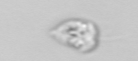
Label: Amoeba